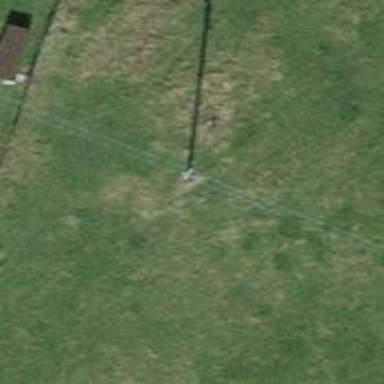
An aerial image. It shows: Power pole.